Question: What is the best design for allowing thousands of relationships for a single user?
(Working on a social networking app - if you know of any "generic" social network designs, please point them out.. would be helpful)
See this image - the status updates represent a linked list, while the interests represent misc interests.. Those interests could really blow up to thousands of nodes for a single user - wouldn't that lead to a sort of supernode problem?
Figure 1

Would it be a better design to have a category, or "header" node for those interests, and then have these two interests fall under that category node? I'm thinking that as you initially deal with the user node and just a few relationships/header nodes, it might be more efficient instead of having potentially thousands of nodes directly related to the user node.
Example:
User
|
+ interests+
+----- interest
+----- interest
+----- etc...
And shouldn't interests also have "sub header" category nodes, such as "books", "movies", "products" like such:
'''
**FIGURE 3**
User
|
+ interests+
+ books+
| + interest
| + interest
| + interest
+ movies+<br>
+ interest
+ interest
+ interest
'''
(Obviously I'm a n00b to neo)
Here are my questions:
1. Which model works best for a high performance, scalable, facebook like system - one without categories, or one with? Keep in mind performance..
2. interests may not always blow up to thousands of nodes - could be a dozen or 100 - does the adding categories designs add too much overhead? Consider trying to find friends who like the same bood you do - does adding categories add too much overhead?
3. Do the latter images - those with category and sub category nodes - do they simply look better but do nothing for performance, organization etc?
4. Instead of category nodes, should there just be a category property describing what category it is in? And would would adding nodes with the category property on an index be just as good as having category nodes?
5. In regards to question 4, would adding nodes with categories on an index be a better solution?
6. What are the disadvantages to this type of structure? Are they any real advantages?
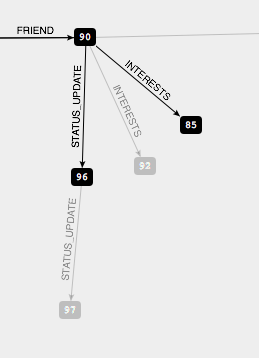
Answer: I think that the interest categories are a good idea when your interests blow up to hundreds of thousands or millions of connections, if it is only a few thousand it should still work good enough. Perhaps that's even something you can evolve your user-nodes to when you actually need it. (Like a different handling of superstars on twitter).
It all depends also on your use-cases, what kinds of queries would you want to answer with the model, would those be limited to the categories or always query across all categories to the interests below?
Something you always have to take into account, is that the number of relationships touched will grow exponentially with each step you traverse out into the graph. So be aware that if you query from a user to all its friends or friends of friends and all their interests, the number of elements touched grows pretty quickly. Make sure your server has enough memory to keep large enough portions of the graph in memory to answer your requests quickly.
And make sure to do performance and load tests early on (e.g. with a data-generator).
Btw. to filter eagerly it might even be sensible to have a distinct relationship-type per interest, so that you can filter early on without actually following the rels that you are not interested in.
Indexes usually help for global categories, you might index your categories both with their name and the user-id but then you have users times categories index entries which can grow pretty quickly too.
I think the category approach should scale well if your use-case is really about per category and not across all interests (esp. across all users and all interests).